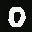
Label: 0